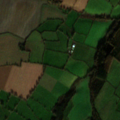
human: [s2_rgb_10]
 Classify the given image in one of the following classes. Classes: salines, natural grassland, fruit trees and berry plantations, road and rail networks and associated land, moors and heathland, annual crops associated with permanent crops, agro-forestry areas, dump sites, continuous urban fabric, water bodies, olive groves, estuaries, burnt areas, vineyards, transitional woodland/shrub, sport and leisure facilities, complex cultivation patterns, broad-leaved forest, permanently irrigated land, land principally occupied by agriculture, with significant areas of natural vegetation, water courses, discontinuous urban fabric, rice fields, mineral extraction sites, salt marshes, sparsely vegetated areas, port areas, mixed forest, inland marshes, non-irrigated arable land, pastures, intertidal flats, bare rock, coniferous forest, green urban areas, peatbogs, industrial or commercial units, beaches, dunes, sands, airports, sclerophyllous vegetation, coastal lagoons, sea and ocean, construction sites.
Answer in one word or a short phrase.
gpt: non-irrigated arable land, pastures, coniferous forest